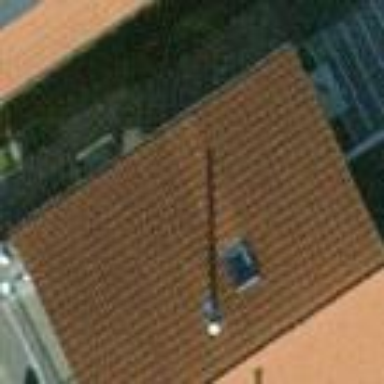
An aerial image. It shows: Semi-detached house with gabled roof.